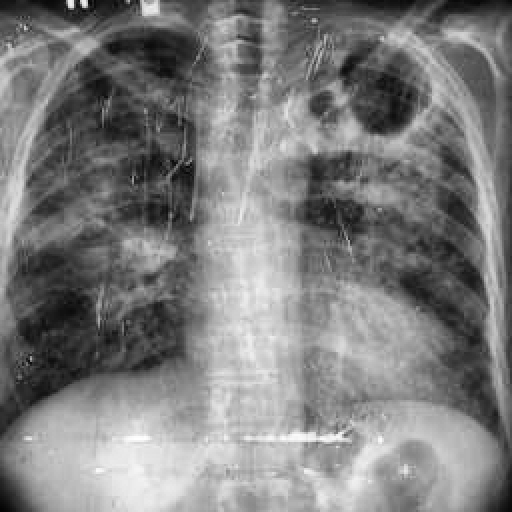
Finding: TUBERCULOSIS